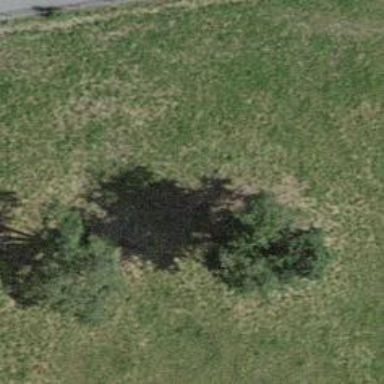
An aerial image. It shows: Single tag "natural: tree."